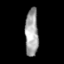
Tissue: skin
Cell type: Fibroblasts
Senescence score: 0.7853
Nuclear area (px): 621
Mean DAPI intensity: 161.164